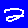
Digit: 2